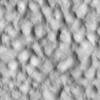
Label: not_dusty